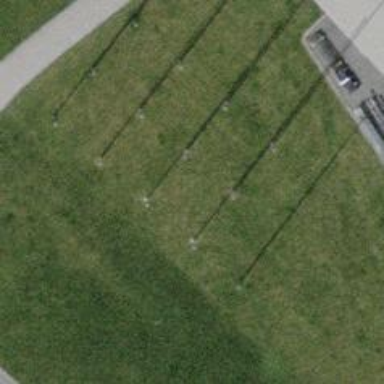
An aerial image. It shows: Flagpole which is man-made.